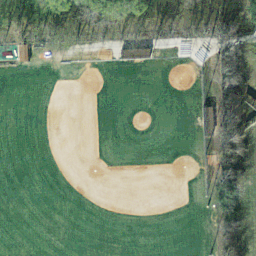
Label: baseball diamond